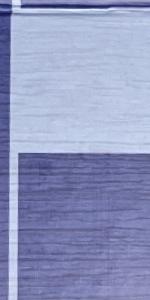
Label: Empty